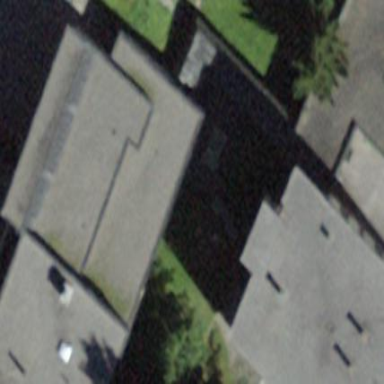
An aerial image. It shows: Building that serves as place of worship.